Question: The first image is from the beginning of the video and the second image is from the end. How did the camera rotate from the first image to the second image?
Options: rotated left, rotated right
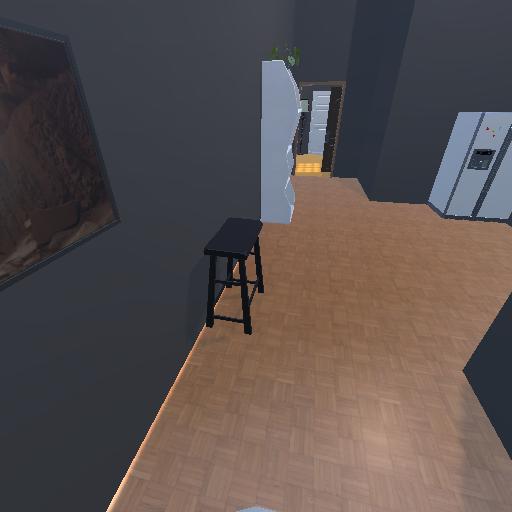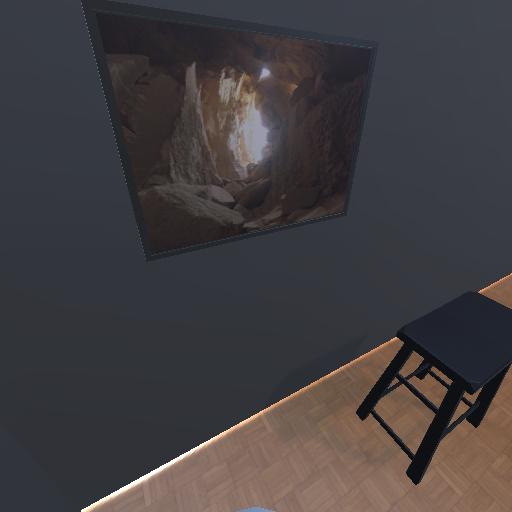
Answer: rotated left